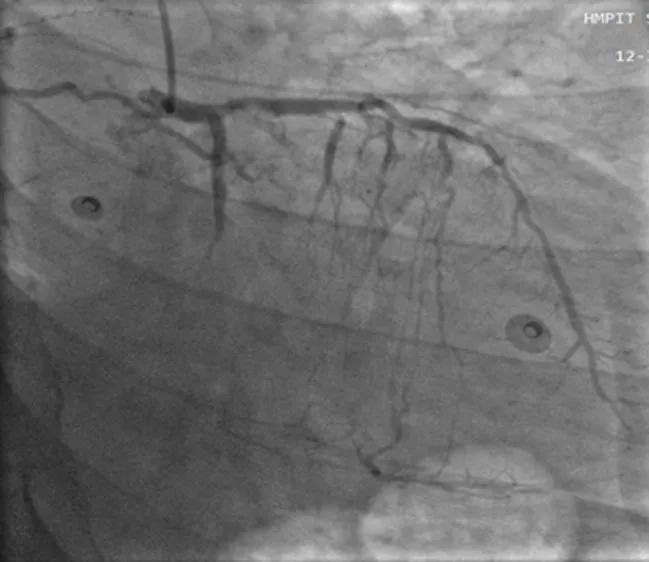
right anterior oblique caudal showing critical stenotic lesion of the proximal segment in the left anterior descending artery and a totally occluded Cx artery.
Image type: radiology (x_ray)